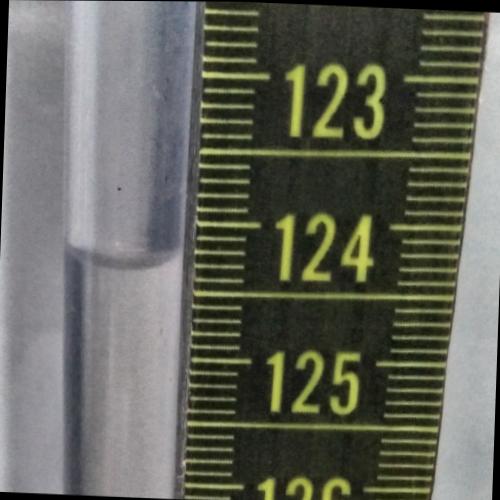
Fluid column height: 124.3 cm